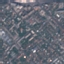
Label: Residential